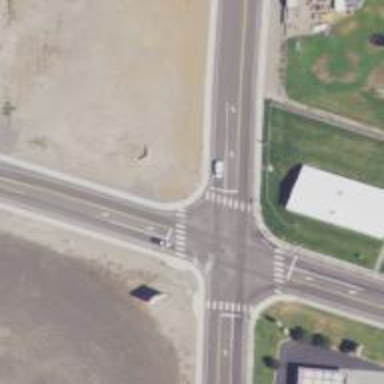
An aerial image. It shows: Marked road crossing.